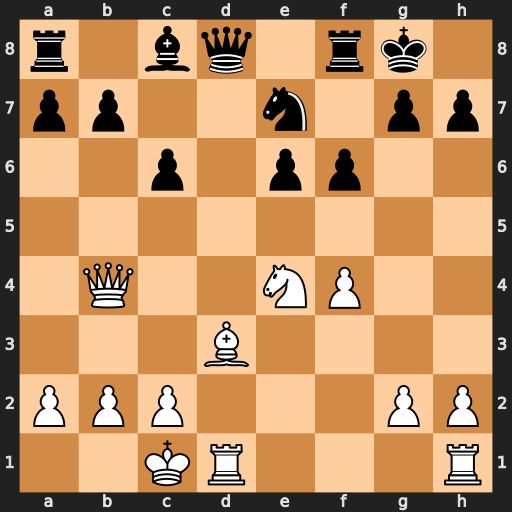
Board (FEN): r1bq1rk1/pp2n1pp/2p1pp2/8/1Q2NP2/3B4/PPP3PP/2KR3R
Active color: w
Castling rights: -
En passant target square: -
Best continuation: Nxf6+ gxf6 Bxh7+ Kf7 Rxd8